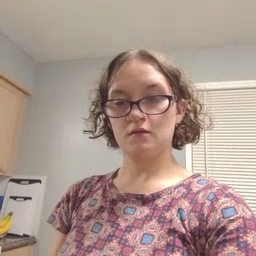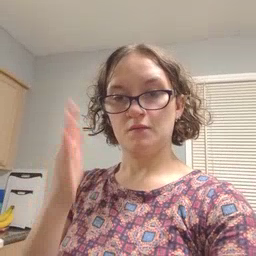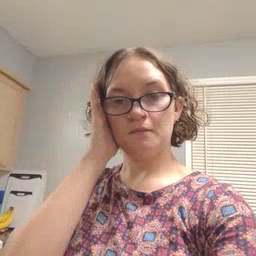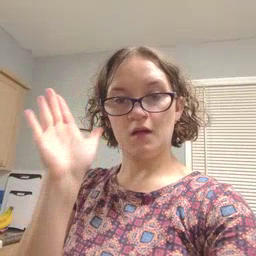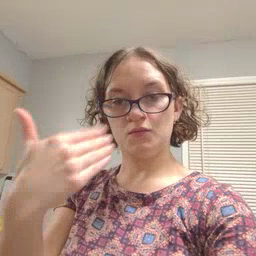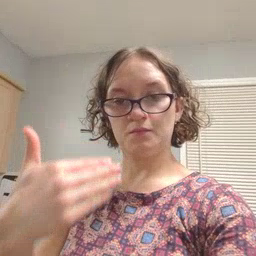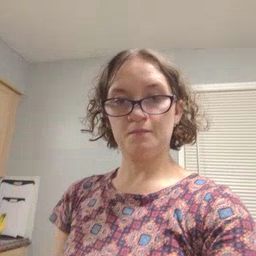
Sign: bedroom